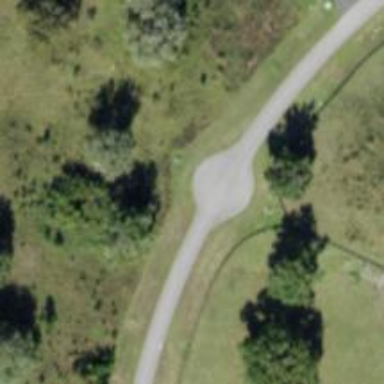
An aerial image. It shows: Turning circle on the road.